Question: What's the difference between shallow and deep static analysis? I'm using Xcode at the moment, and noticed that there's a build setting that distinguishes between the two.
I'm curious about this in the general case, and I'm also wondering if there's any difference in how Clang implements this distinction.
I tried some Google-foo and I couldn't find an answer. I tried going through the Apple and Clang docs to see if they explain it but I didn't find anything. Hopefully I didn't miss an obvious stone to overturn in my searching.

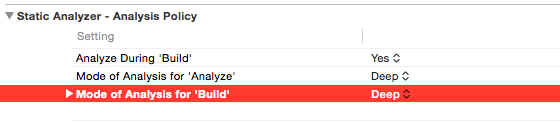
Answer: (1)
A <URL>:
- -
Recommendation: 'Always analyze in deep mode as part of qualifications'
(2)
Some more details you can find in the source code of the <URL>
There is the UserModeKind variable:
'''
00184 /// rief Describes the kinds for high-level analyzer mode.
00185 enum UserModeKind {
00186 UMK_NotSet = 0,
00187 /// Perform shallow but fast analyzes.
00188 UMK_Shallow = 1,
00189 /// Perform deep analyzes.
00190 UMK_Deep = 2
00191 };
00192
00193 /// Controls the high-level analyzer mode, which influences the default
00194 /// settings for some of the lower-level config options (such as IPAMode).
00195 /// \sa getUserMode
00196 UserModeKind UserMode;
00197
00198 /// Controls the mode of inter-procedural analysis.
00199 IPAKind IPAMode;
'''
Without looking too deep into the code you see that one difference is the deactivation of the (timeconsuming) inter-procedural analysis...